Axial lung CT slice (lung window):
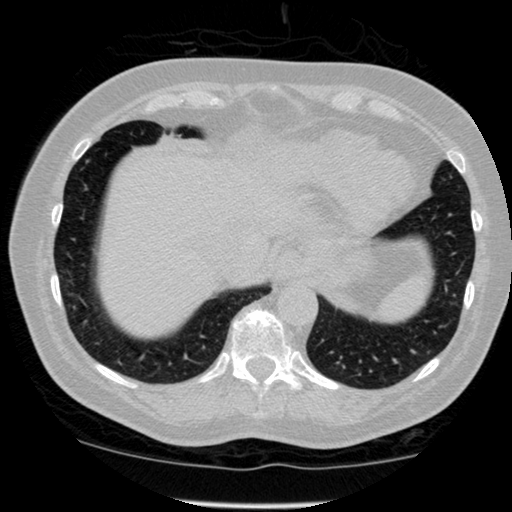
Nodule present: no